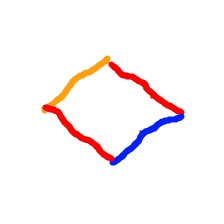
Shape: rhombus